Field crop: tomato
Growth stage: 2
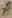
Species: solanum